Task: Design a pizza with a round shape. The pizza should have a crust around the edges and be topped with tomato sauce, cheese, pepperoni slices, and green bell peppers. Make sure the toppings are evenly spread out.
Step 349:
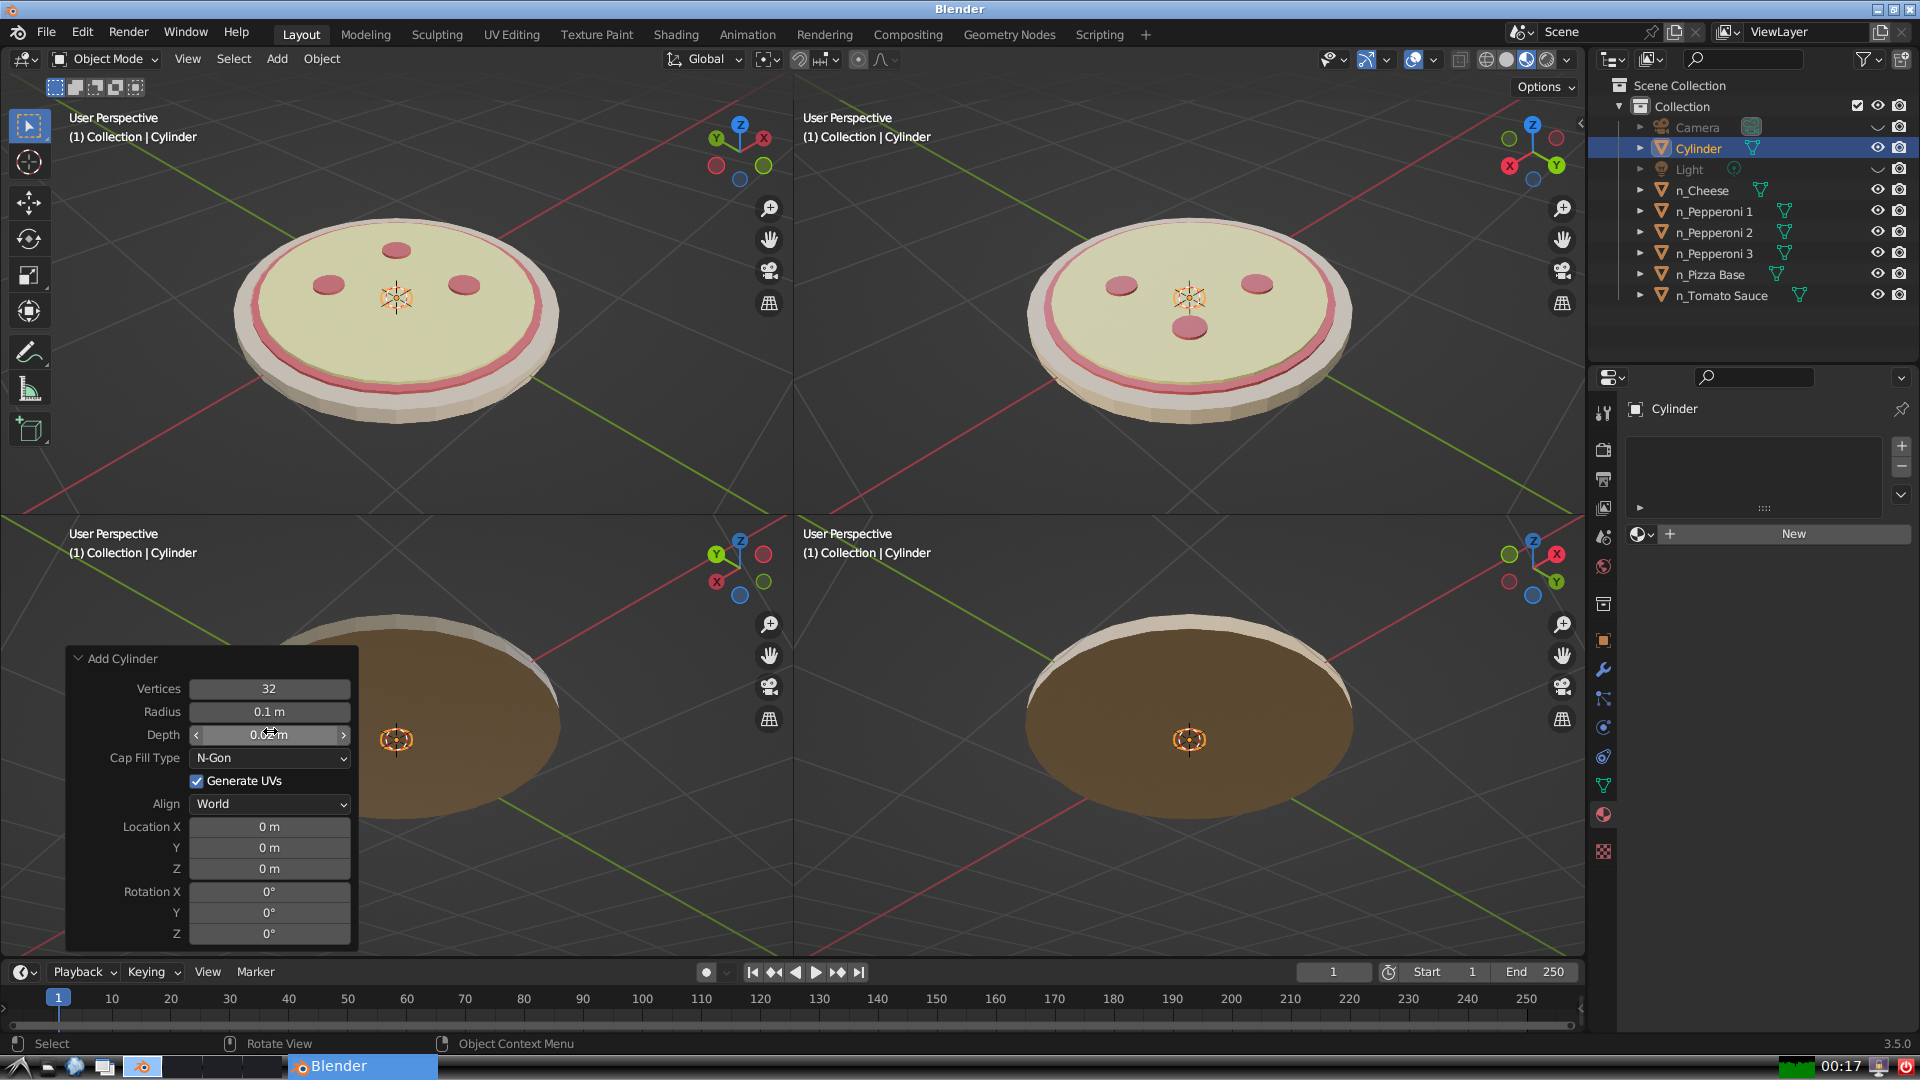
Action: {"mouse_move": [270, 824]}